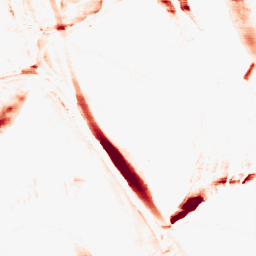
Category: morphological
Decomposition family: morphological_ellipse
Decomposition parameters: operation: opening
width: 5
height: 30
Upsampling method: lanczos
Upsampling parameters: scale: 2
Upsampling scale: 2